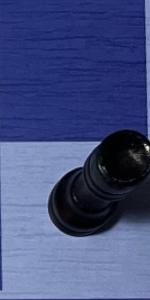
Label: Rook_Black